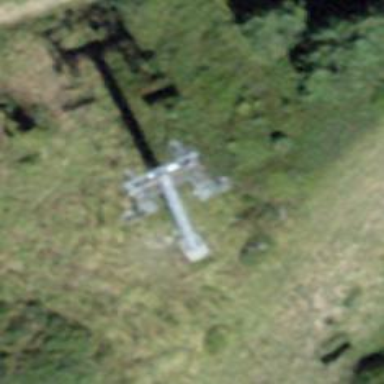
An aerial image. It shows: Pylon used for aerialway.